Question: I have a single page. with no Iframes :

And I need to check if the page is in Iframe , so I did this :
'if (!window.parent) {...not in iframe...}'
But it seems that 'window.parent' is never 'undefined' and always reference to the window '(self===parent)'.
Why is that ?
the window has no(!) parent. so why it is defined ?
- 'window.window.w....'-
'if (window.self===window.parent)...'
But still my question remains.
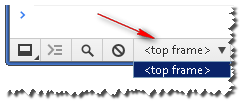
Answer: From <URL>:
> If a window does not have a parent, its parent property is a reference
to itself
That's just the way it is.
In their example, they provide a way of achieving your requirement (slightly different angle than your solution):
'''
if (window.parent != window.top) {
// we're deeper than one down
}
'''
<URL>
> The value of the parent attribute of a Window object MUST be the
parent document's Window object or the document's Window object if
there is no parent document